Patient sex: M
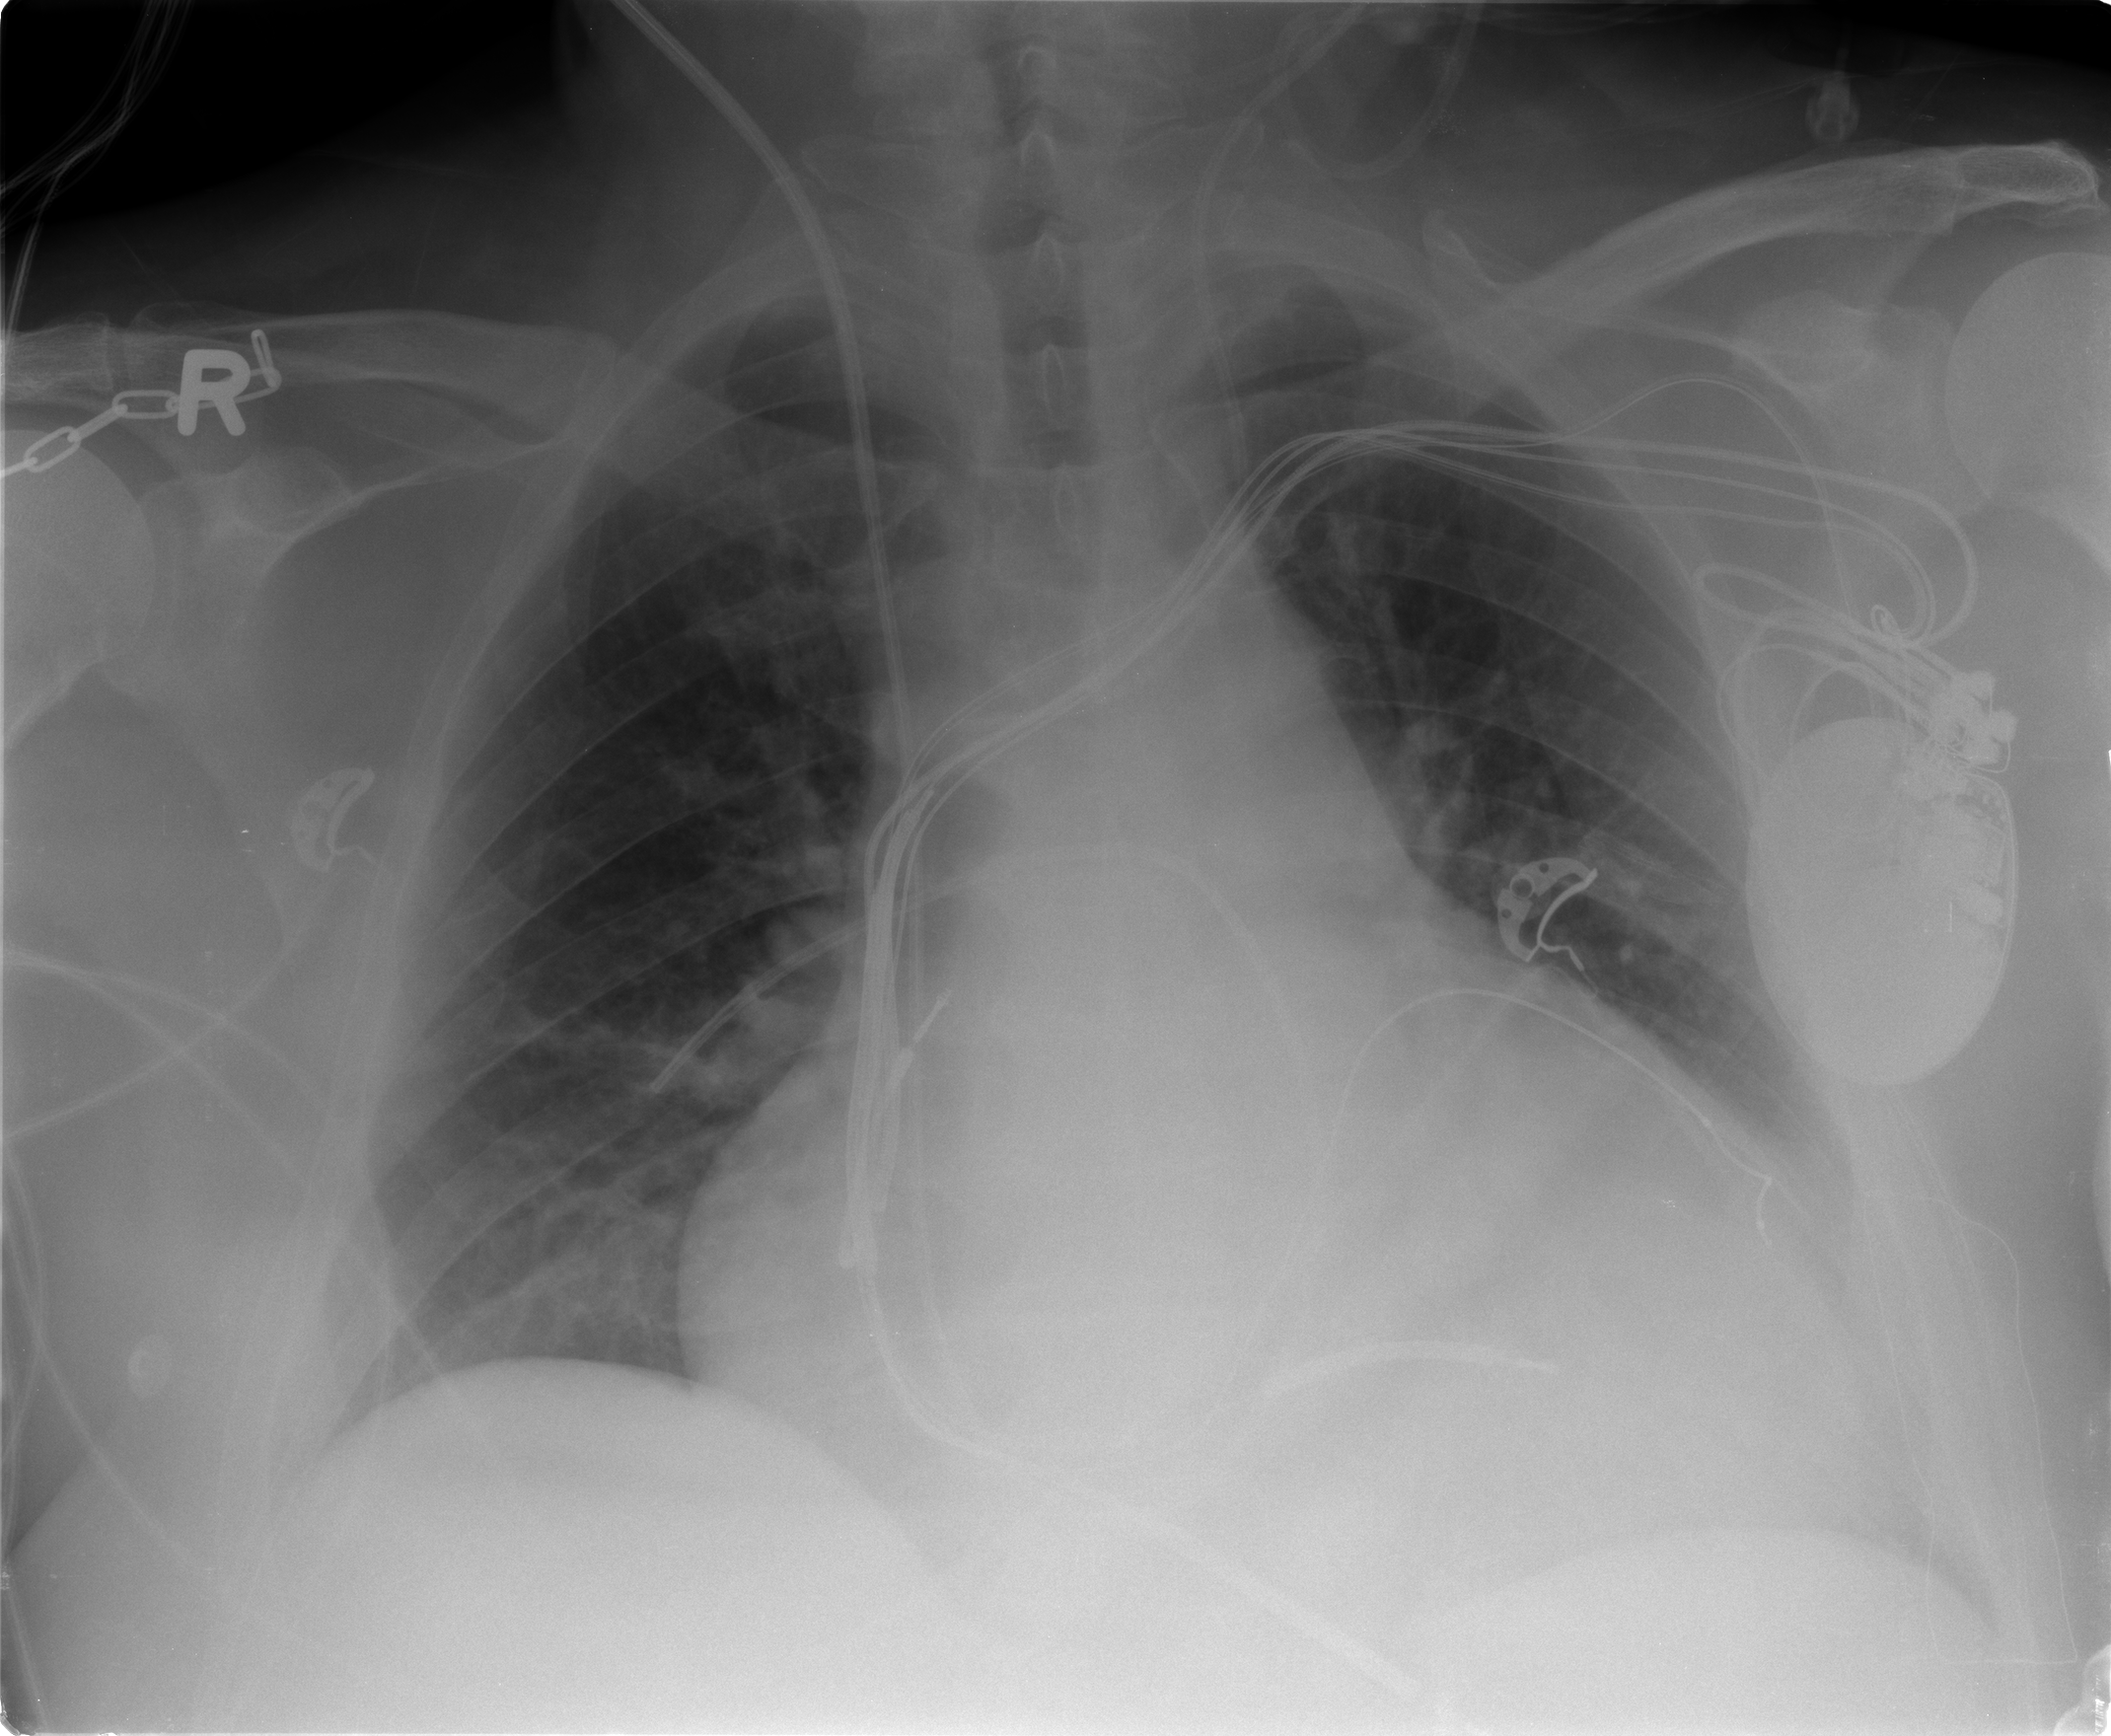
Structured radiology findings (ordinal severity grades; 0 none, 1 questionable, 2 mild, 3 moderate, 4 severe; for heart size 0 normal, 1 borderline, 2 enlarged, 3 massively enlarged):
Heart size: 3
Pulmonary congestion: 2
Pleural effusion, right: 0
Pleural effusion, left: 1
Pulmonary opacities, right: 0
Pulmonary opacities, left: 0
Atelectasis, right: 1
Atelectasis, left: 1